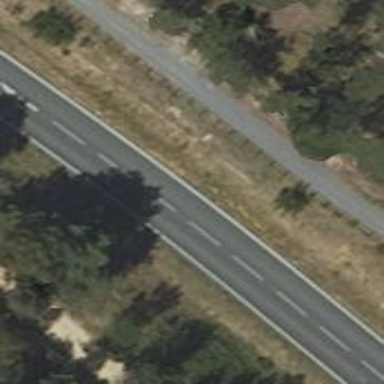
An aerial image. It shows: Primary road with asphalt surface.